Question: Can you please help how I can return the total number of days for each month in a given quarter?
For example, I already have 92 days for December 2025 but how can I show 92 days for October and November as well?

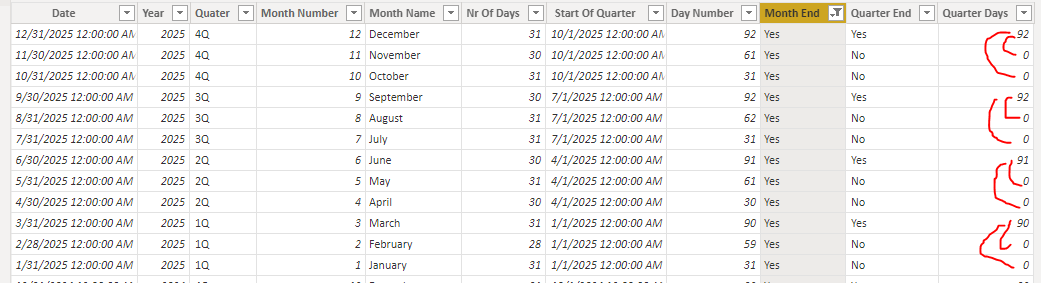
Answer: If you want only a count, you can use measure:
'''
QuarterDays = calculate(countrows(VALUES('Calendar'[Date])), FILTER(ALL('Calendar'), selectedvalue('Calendar'[Year]) = 'Calendar'[Year] && selectedvalue('Calendar'[Quarter]) = 'Calendar'[Quarter] ))
'''